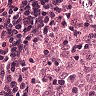
Metastatic tissue present: no